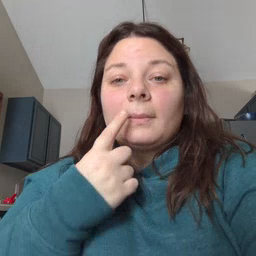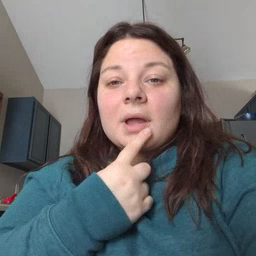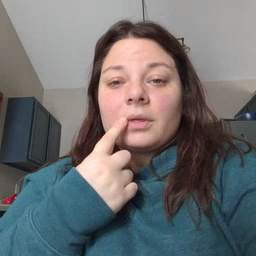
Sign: mouth